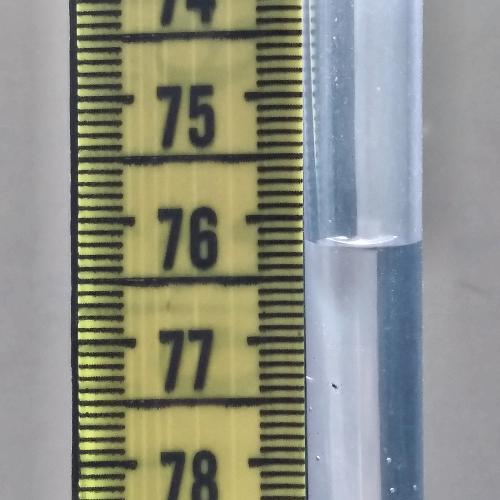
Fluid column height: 76.2 cm